Question: The header I'm looking for would look something like this:

Just need something to stay to the left, stay in the center, and stay to the right. Everything I have tried has had the center moved over a little towards the right so it looks off center. Any ideas or suggesstions?
EDIT:
This seems to be the closest I've been able to do with a simple amount of code
'''
<?xml version="1.0" encoding="utf-8"?>
<LinearLayout xmlns:android="http://schemas.android.com/apk/res/android"
android:id="@+id/LinearLayout1"
android:layout_width="fill_parent"
android:layout_height="fill_parent"
android:background="#000"
android:orientation="vertical" >
<LinearLayout
android:id="@+id/LinearLayout2"
android:layout_width="fill_parent"
android:layout_height="wrap_content"
android:background="#000"
android:orientation="horizontal" >
<TextView
android:id="@+id/textView1"
android:layout_width="wrap_content"
android:layout_height="wrap_content"
android:layout_gravity="left"
android:layout_weight="1"
android:text="First"
android:textAppearance="?android:attr/textAppearanceLarge"
android:textColor="#fff" />
<TextView
android:id="@+id/textView1"
android:layout_width="wrap_content"
android:layout_height="wrap_content"
android:layout_gravity="center"
android:layout_weight="1"
android:text="Second"
android:textAppearance="?android:attr/textAppearanceLarge"
android:textColor="#fff" />
<TextView
android:id="@+id/textView1"
android:layout_width="wrap_content"
android:layout_height="wrap_content"
android:layout_gravity="right"
android:layout_weight="1"
android:text="3"
android:textAppearance="?android:attr/textAppearanceLarge"
android:textColor="#fff" />
</LinearLayout>
</LinearLayout>
'''
Thanks in advance
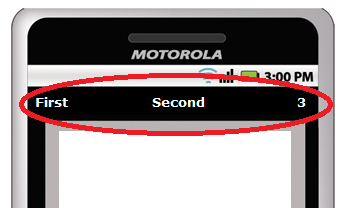
Answer: I'll tell you how to do this. Set up a horizontal LinearLayout with layout_width of fill_parent and layout_height of wrap_content and weightSum of, in your case, 3. Fill it with three TextViews with layout_width set to fill_parent, layout_height set to wrap_content and layout_weight set to 1. Then the first TextView's gravity to "left", second one's to "center" and the third one's to "right". Done.